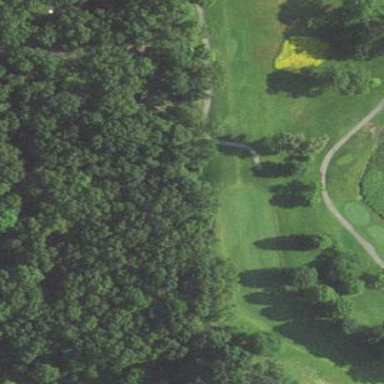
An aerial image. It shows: Golf fairway surrounded by grass.